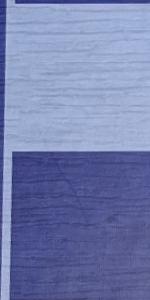
Label: Empty